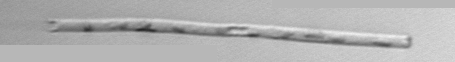
Label: Eucampia_morphytype1